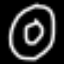
Label: donut